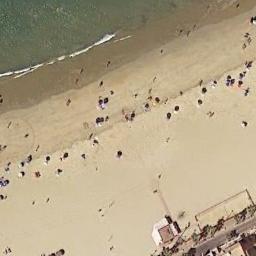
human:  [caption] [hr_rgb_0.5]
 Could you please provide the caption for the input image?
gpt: The beach with khaki sand and some items on the beach .

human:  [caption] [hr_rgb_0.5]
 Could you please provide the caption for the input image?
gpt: There is a little greenery near the beach .

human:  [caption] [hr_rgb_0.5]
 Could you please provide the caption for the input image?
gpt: Black dots scattered on the light yellow beach .

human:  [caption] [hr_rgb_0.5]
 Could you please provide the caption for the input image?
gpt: There are many people beside the beach .

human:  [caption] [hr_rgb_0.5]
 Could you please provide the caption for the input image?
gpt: Many buildings  are beside the beach .